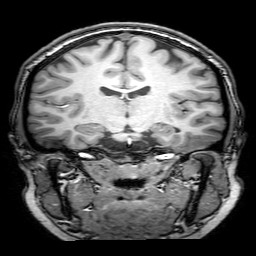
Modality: T1w
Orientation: sagittal